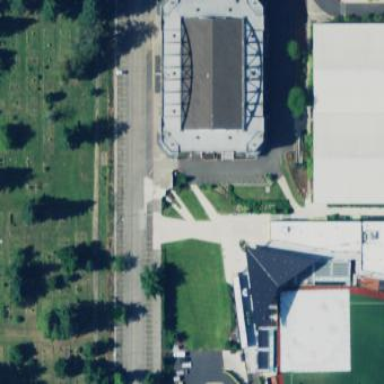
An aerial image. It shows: University building near stadium on leisure land.